Aerial crown-view tile of a tropical tree (Barro Colorado Island, Panama), acquired 20250616:
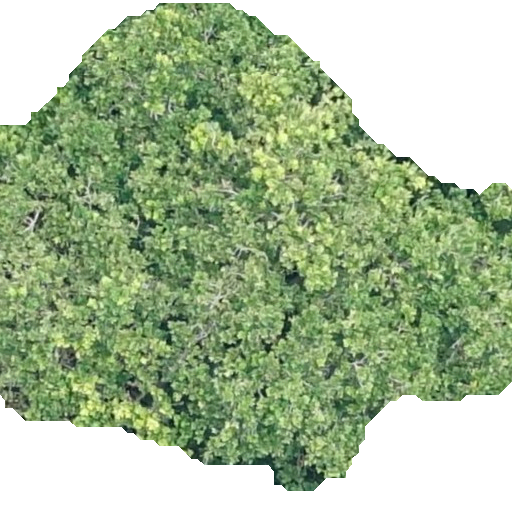
Species: Anacardium excelsum
GBIF accepted scientific name: Anacardium excelsum
Crown area: 296.804 m²